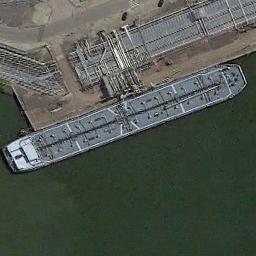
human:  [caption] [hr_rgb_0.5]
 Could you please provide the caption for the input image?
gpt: A light blue tanker docked at the pier with many pipes .

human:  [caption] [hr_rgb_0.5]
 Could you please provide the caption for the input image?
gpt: There is a ship in the green water on the shore .

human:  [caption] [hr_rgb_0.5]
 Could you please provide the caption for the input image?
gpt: A ship is beside the dock .

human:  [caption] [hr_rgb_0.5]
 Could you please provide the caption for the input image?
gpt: The gray cargo ship is docked at the dock and the water is dark green .

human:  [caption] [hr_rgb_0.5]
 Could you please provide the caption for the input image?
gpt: The ship is at the harbor .